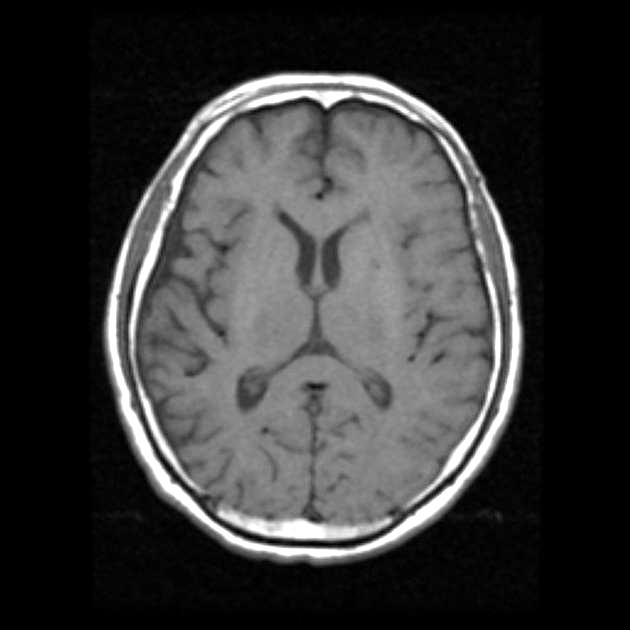
Label: notumor